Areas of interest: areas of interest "Business office"
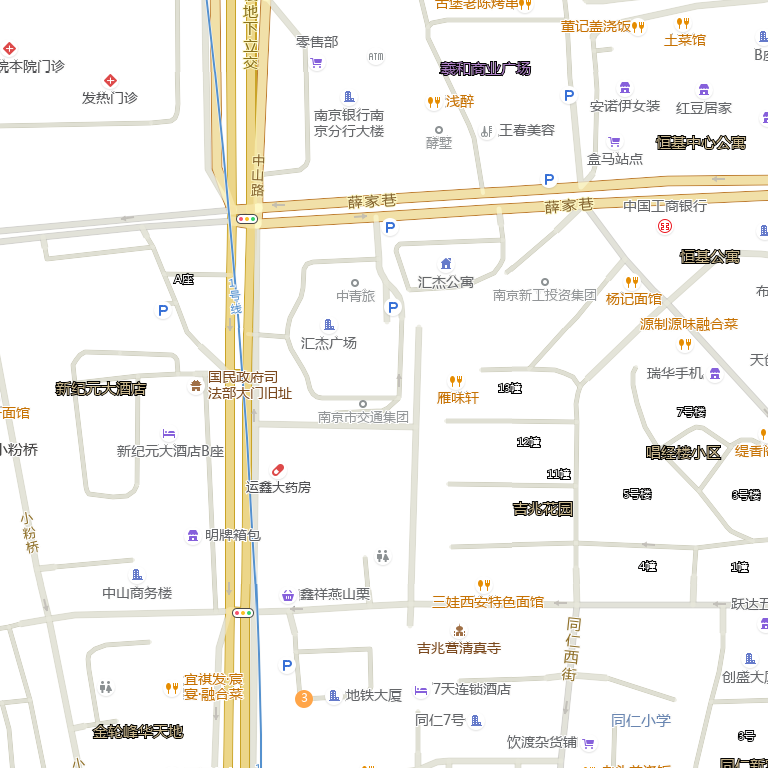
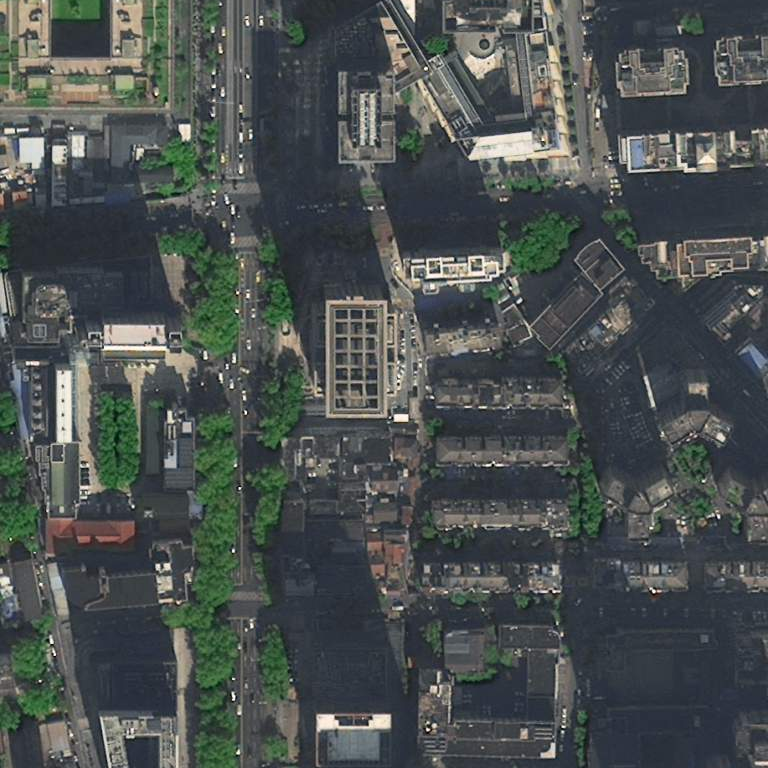